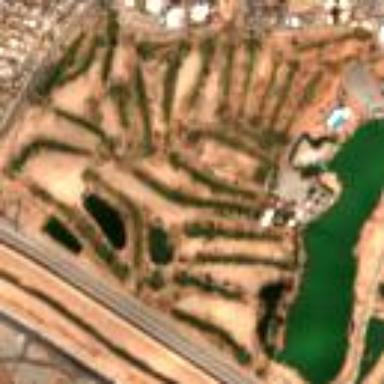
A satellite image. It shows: Golf course surrounded by greenery.